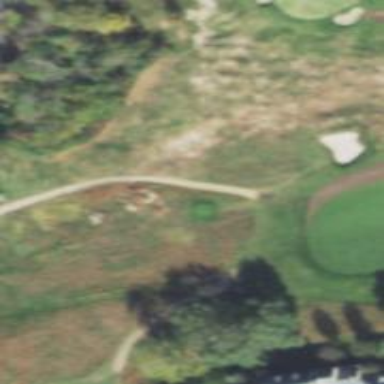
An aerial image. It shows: Path used for both walking and golf.